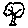
Label: tree